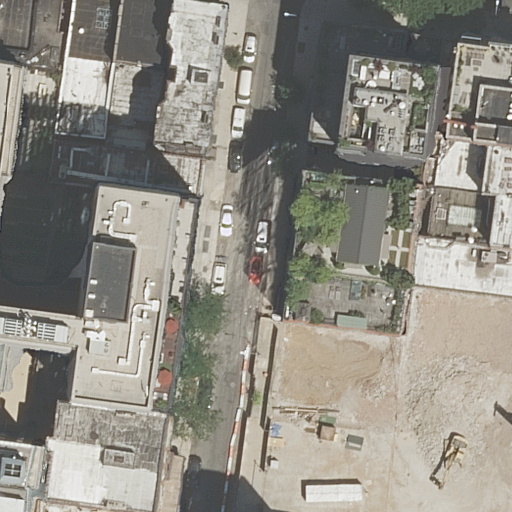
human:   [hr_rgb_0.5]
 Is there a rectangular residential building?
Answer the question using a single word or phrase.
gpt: yes

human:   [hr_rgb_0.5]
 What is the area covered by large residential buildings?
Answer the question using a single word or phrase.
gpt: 3136m2

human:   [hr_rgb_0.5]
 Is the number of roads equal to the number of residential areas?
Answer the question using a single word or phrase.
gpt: yes

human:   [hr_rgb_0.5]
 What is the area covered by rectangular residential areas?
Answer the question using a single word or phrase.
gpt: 10612m2

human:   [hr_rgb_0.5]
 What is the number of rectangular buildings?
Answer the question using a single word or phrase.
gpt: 13

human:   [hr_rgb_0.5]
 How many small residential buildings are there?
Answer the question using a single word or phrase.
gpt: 4

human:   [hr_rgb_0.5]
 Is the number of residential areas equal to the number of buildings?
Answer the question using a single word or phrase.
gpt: no

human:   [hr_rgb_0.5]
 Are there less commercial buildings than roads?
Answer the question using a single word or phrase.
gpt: yes

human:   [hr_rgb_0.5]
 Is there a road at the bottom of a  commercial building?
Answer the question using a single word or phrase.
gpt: no

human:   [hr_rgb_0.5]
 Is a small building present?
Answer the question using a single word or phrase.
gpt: yes

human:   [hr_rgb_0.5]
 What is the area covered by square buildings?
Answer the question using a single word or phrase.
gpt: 0m2

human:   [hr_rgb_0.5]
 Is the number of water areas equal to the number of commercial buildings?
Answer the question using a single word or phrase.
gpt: yes

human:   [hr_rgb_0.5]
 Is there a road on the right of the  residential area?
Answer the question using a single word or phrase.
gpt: yes

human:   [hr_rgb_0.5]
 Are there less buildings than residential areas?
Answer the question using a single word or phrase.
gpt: no

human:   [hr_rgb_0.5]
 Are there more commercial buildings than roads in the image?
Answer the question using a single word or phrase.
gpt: no

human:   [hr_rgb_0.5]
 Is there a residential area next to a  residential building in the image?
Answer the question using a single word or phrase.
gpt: yes

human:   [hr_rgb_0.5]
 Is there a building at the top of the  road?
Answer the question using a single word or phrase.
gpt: yes

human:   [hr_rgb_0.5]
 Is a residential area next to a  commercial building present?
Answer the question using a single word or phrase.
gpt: no

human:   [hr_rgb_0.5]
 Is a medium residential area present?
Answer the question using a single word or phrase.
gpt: no

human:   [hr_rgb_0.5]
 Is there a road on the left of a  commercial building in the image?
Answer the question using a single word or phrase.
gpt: no

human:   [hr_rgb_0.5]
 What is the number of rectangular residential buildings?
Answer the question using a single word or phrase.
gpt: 13

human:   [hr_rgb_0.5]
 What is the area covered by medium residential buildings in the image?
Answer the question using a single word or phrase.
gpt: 2408m2

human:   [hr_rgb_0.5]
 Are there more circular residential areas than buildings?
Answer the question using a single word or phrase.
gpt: no

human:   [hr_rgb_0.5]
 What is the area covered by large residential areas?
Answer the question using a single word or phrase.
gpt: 10612m2

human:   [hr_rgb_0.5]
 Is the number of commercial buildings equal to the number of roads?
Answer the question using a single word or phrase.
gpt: no

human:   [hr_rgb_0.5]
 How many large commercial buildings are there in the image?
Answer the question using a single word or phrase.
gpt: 0

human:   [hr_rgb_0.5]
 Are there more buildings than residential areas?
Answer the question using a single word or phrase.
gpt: yes

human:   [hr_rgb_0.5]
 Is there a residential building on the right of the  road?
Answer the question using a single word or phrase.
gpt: yes

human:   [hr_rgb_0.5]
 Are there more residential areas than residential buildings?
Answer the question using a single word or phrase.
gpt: no

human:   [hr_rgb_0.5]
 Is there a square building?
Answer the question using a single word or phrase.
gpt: no

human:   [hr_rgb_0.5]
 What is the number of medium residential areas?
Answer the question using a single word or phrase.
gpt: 0

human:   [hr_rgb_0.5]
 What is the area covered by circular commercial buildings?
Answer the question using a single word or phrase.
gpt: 0m2

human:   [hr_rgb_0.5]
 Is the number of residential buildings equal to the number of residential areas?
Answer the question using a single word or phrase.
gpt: no

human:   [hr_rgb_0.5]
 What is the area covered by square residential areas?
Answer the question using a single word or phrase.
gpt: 0m2

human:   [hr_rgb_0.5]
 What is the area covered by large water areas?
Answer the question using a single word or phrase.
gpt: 0m2

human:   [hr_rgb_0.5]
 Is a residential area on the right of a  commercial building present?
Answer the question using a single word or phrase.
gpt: no